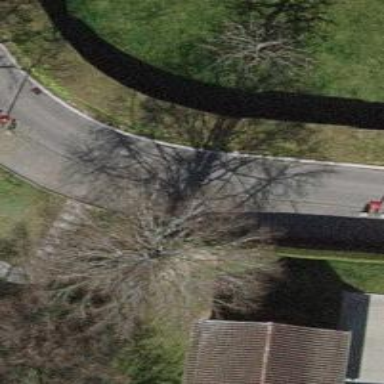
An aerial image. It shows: Residential road with asphalt surface.